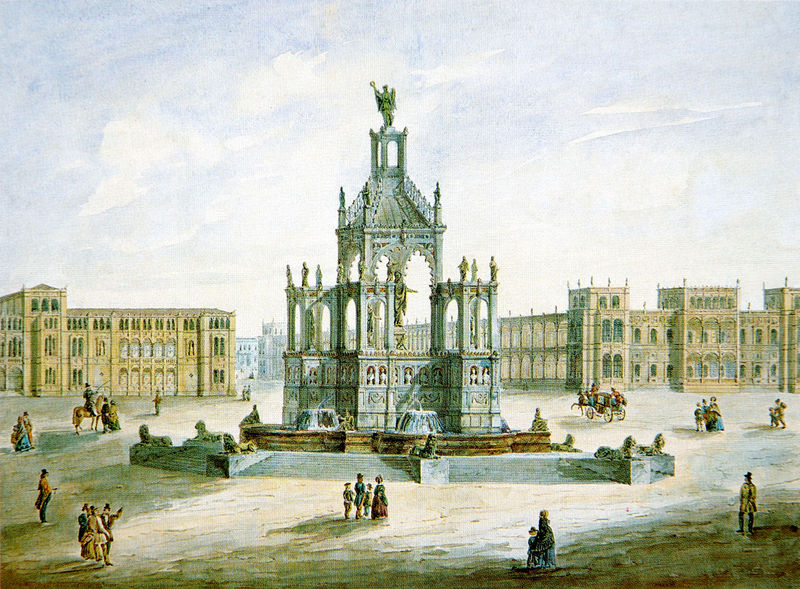
Titel: Entwurf eines Platzes im Maximilianstil
Künstler: August von Voit
Standort: München
Institution: Architekturmuseum der Technischen Universität
Schlagwörter: blau, gemälde, gruppe, himmel, mann, schatten, wasser, weiß, wolken, frauen, gelb, menschen, stadt, braun, fenster, frankreich, frau, hell, hintergrund, licht, mitte, männer, paris, straße, säulen, vordergrund, zeichnung, dach, gebäude, haus, leute, malerei, zylinder, architektur, sehen, sockel, stein, häuser, weite, kirche, sonne, figur, gewand, gold, mantel, kind, klassizismus, spitzen, england, gotik, brunnen, kinder, pferd, pferde, reiter, engel, skulptur, springbrunnen, statue, ansicht, bogen, fassade, fassaden, passanten, türen, venedig, russland, grafik, kutsche, platz, figuren, treppe, treppen, soldaten, stufe, stufen, zeigen, tor, gruppen, stadtansicht, bögen, türme, palast, spaziergang, denkmal, lithografie, bürger, volk, entwurf, kranz, sieg, flanieren, gravur, skulpturen, löwen, statuen, residenz, mittelalter, zentral, historismus, heiliger, marktplatz, zentrum, schwaden, achse, löwe, pavillon, spaziergänger, dresden, brunne, stadtplatz, staffagefiguren, siegeskranz, sphinx, monument, sphynx, triumphbogen, maßwerk, paare, neogotik, neogotisch, großstadt, statur, teppe, eklektisch, skultur, stadtansiht, viktoria, kunstwerk, fama, häüser, mesnchen, kreuzberg, haäuser, 19. jahrhundert, elisabethianisches zeitalter, stehen stehend